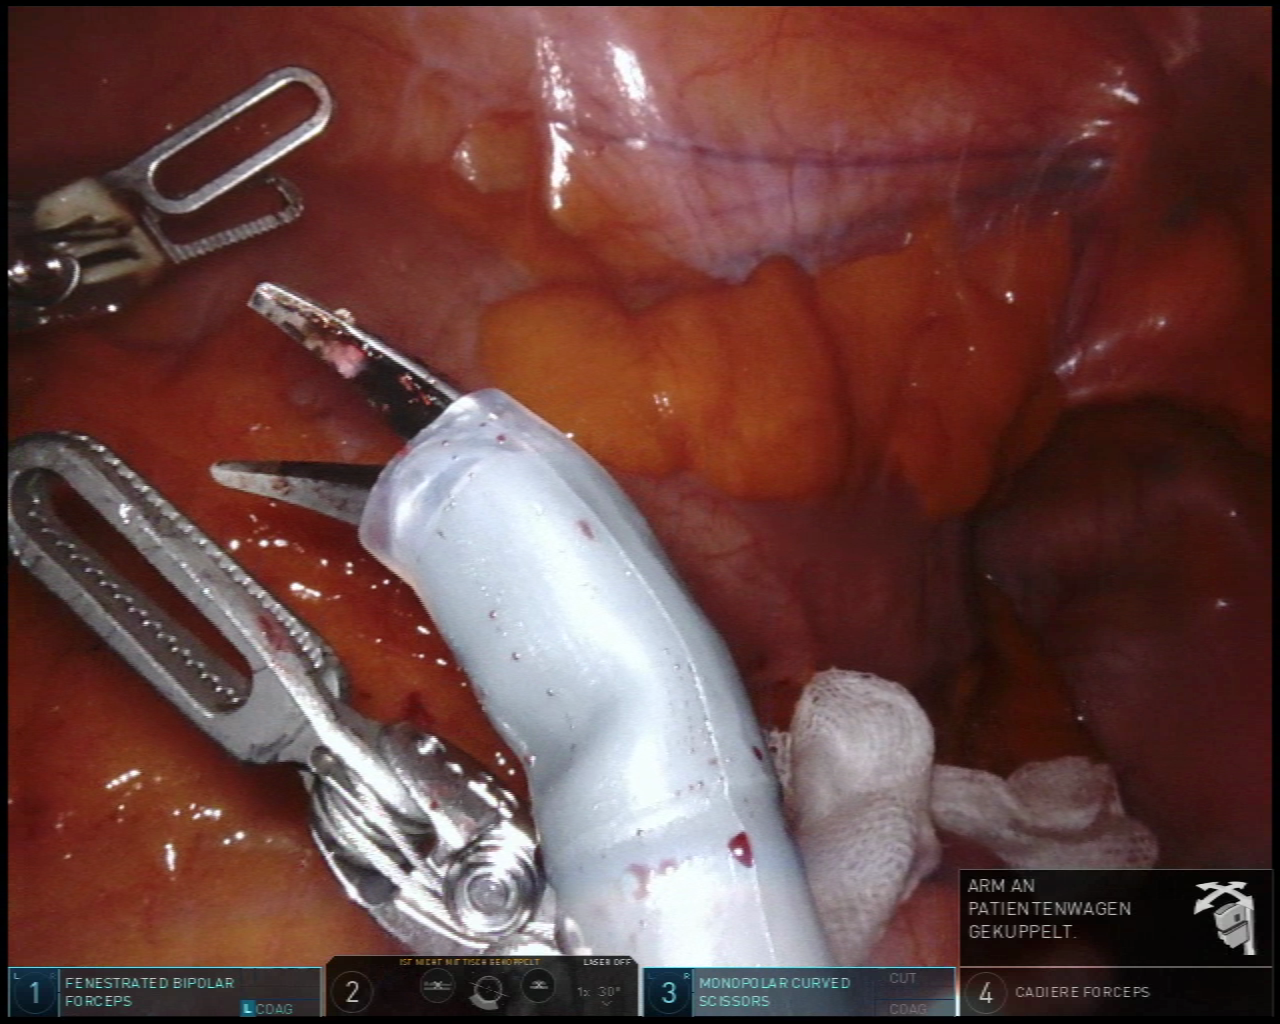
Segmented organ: colon
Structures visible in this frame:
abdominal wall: yes
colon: yes
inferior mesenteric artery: no
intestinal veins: no
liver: no
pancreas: no
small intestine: yes
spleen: no
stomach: no
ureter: no
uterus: no
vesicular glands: no